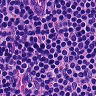
Metastatic tissue present: no